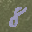
Label: 8